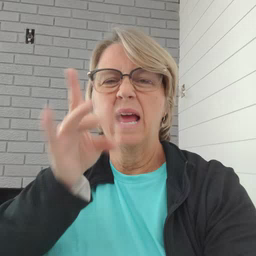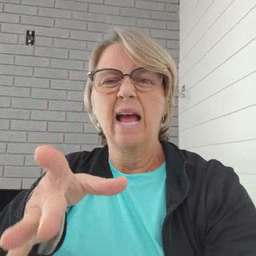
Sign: hate